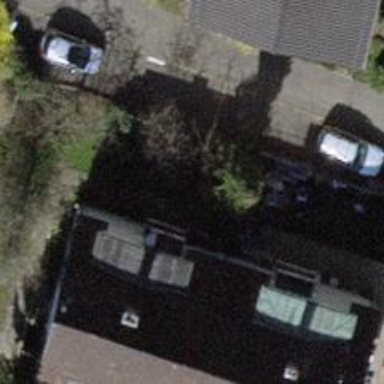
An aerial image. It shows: Image showing building with apartments.